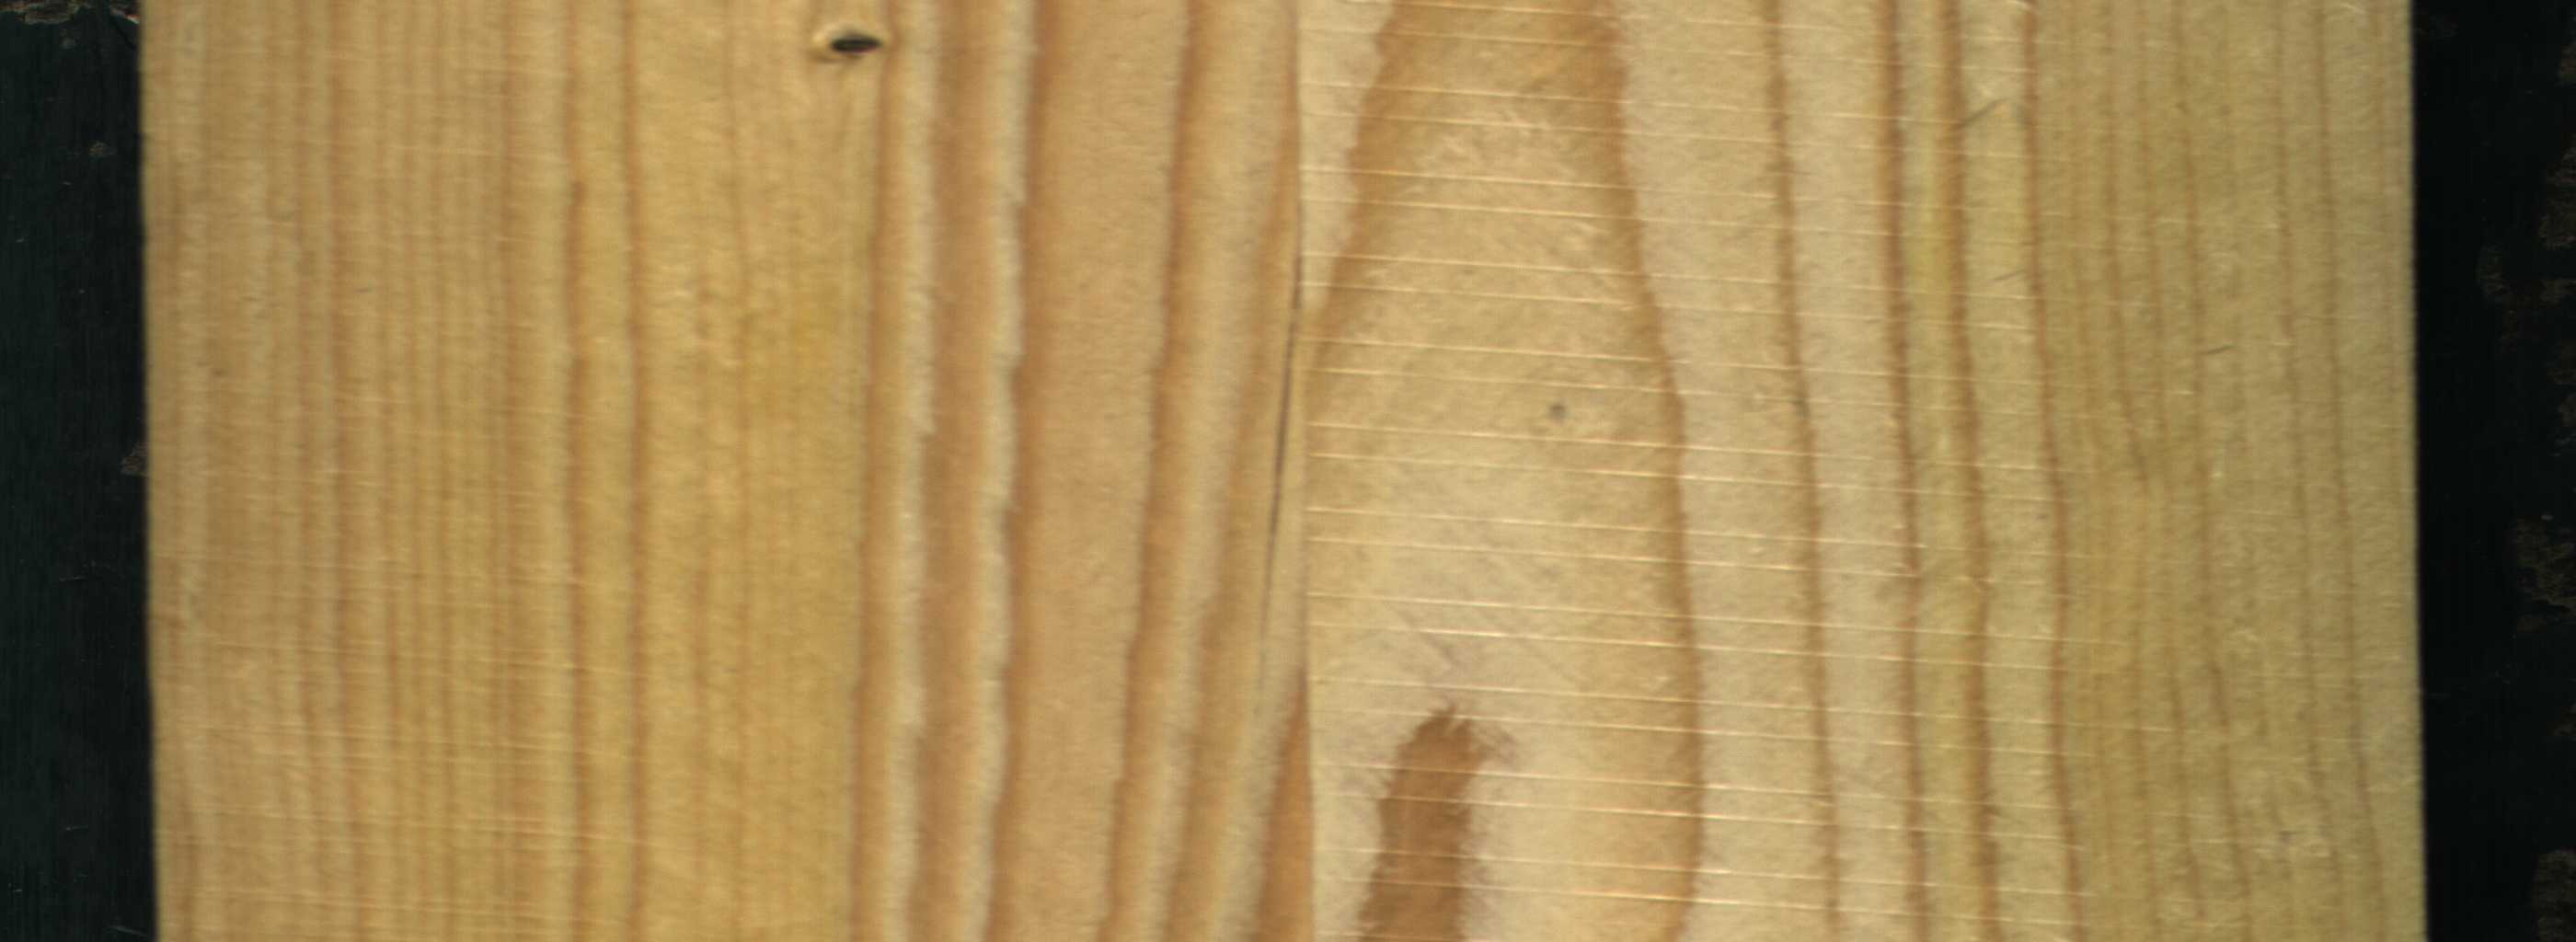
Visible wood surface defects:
Crack
Dead_Knot